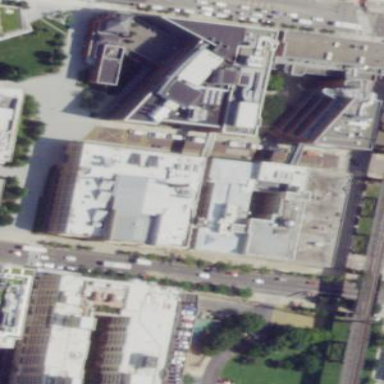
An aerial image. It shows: University building.